Chest X-ray:
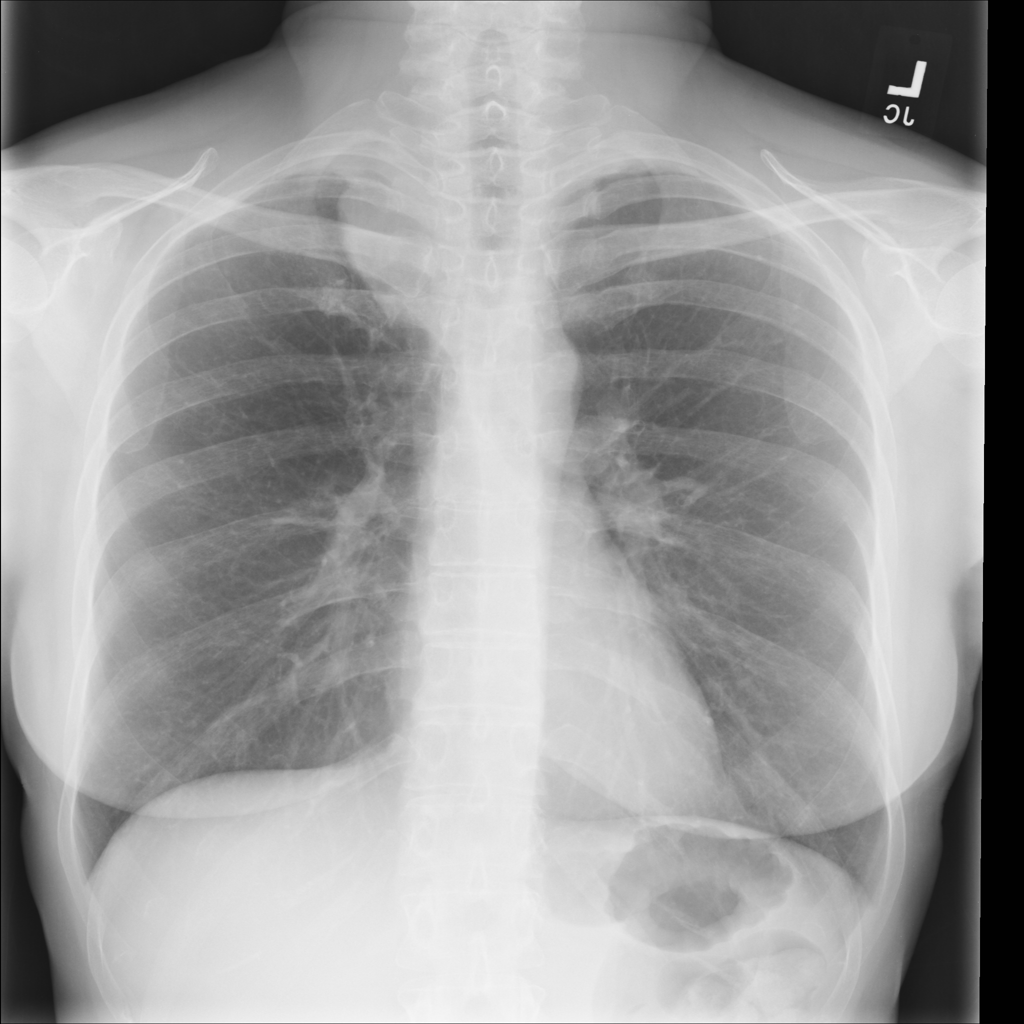
No abnormal finding: yes